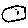
Label: moon